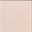
Piece: xx